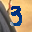
Label: 3